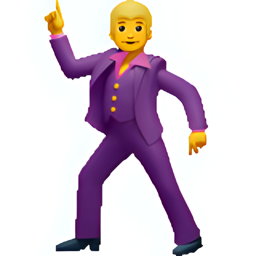
Name: man dancing
Emoji: 🕺
Group: People & Body
Sub-group: person-activity